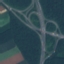
Land use / land cover: Highway